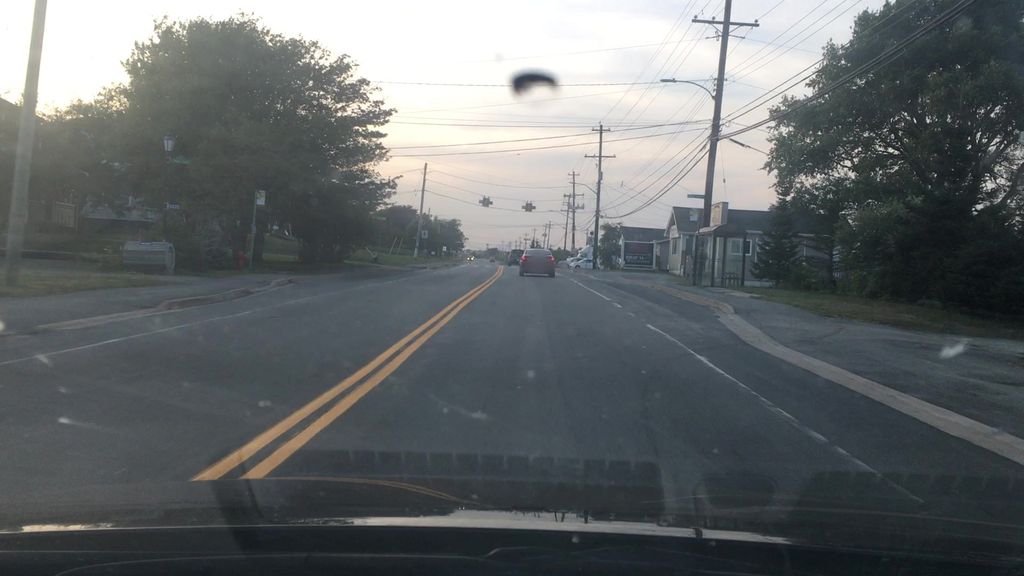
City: halifax